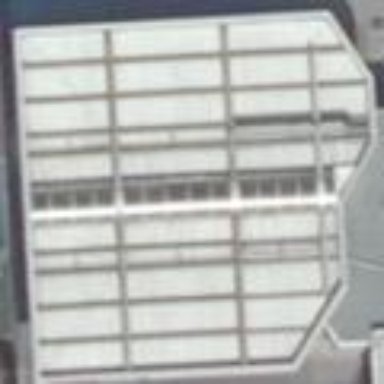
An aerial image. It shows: View of roof of building.